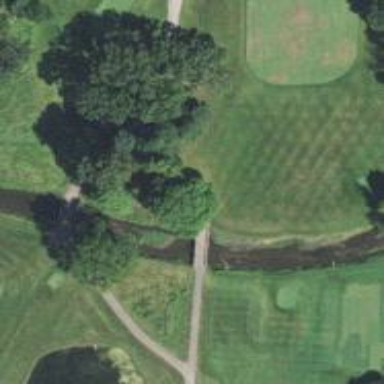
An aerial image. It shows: Service road on bridge designed for golf cartpath.